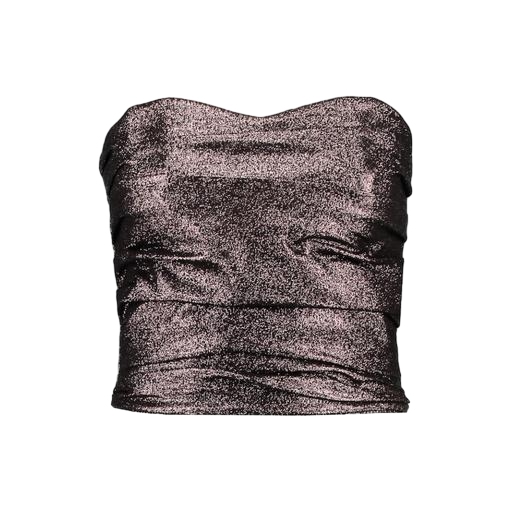
zoey lurex top, black structured bandeau top, bandeau blouse, white background